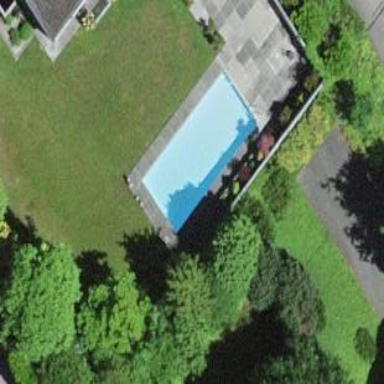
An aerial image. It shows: Swimming pool located in leisure land.